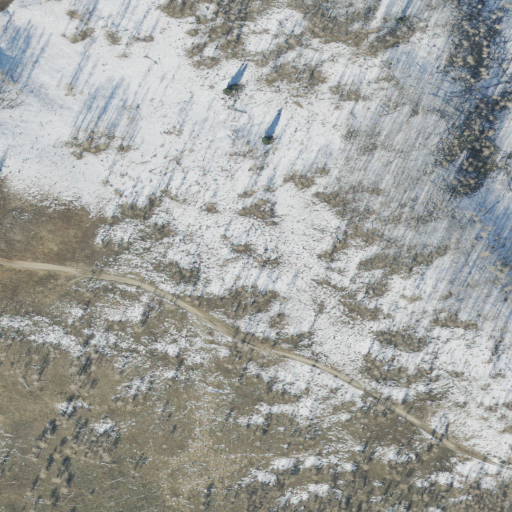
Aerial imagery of ridge(s) in Utah named Bear Ridge containing shrub, deciduous forest, open development, mixed forest, low intensity development, and evergreen forest